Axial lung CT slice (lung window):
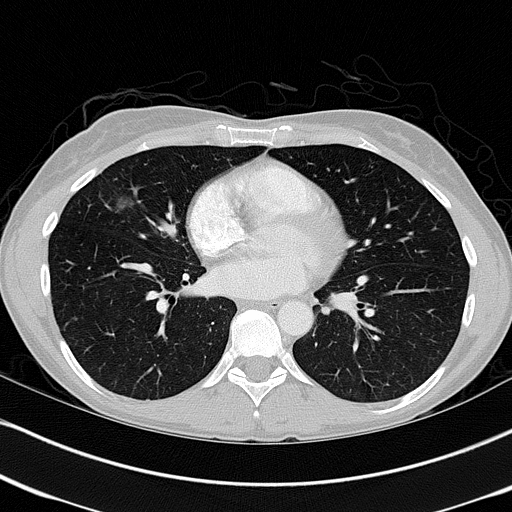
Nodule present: yes
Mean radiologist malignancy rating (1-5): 3